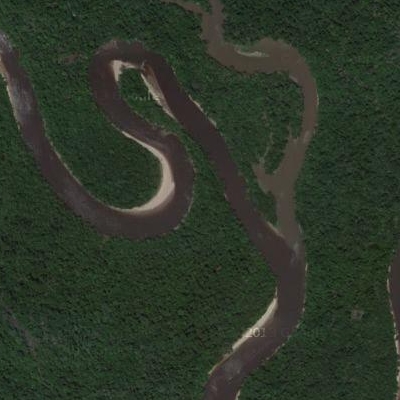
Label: dRiverLake